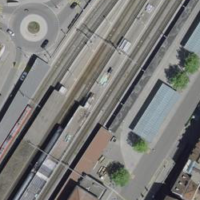
EUNIS habitat code: 57
Species observed at this site:
Pica pica
Phoenicurus ochruros
Corvus corone
Columba livia